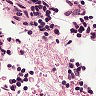
Metastatic tissue present: no